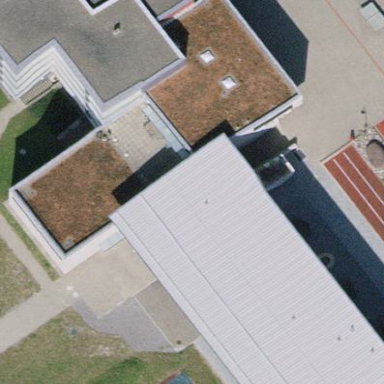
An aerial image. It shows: Secondary school building.